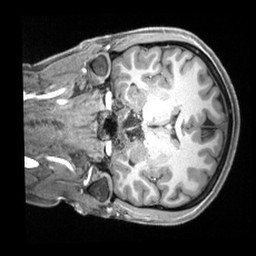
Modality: T1w
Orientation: coronal
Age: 23
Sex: female
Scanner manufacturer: siemens
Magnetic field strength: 3 T
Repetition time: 2.4 s
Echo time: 0.00226 s